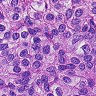
Metastatic tissue present: yes